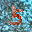
Label: 5